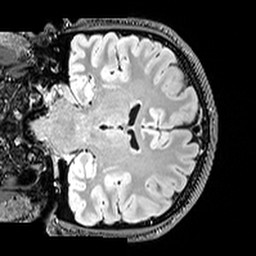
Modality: T2w
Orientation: coronal
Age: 25
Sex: male
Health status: healthy
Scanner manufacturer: siemens
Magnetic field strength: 3 T
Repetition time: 5 s
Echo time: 0.397 s